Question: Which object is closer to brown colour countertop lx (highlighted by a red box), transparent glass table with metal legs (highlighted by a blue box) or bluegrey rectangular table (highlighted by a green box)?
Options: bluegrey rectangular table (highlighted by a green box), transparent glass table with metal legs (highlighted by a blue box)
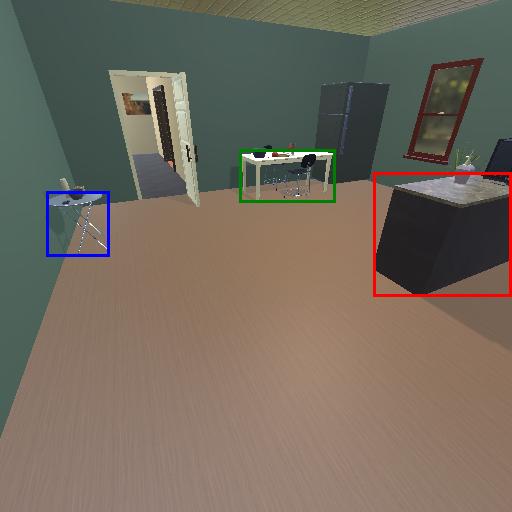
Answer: bluegrey rectangular table (highlighted by a green box)